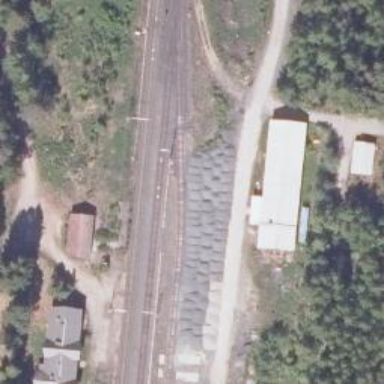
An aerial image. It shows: Wedge used for railway derailment.